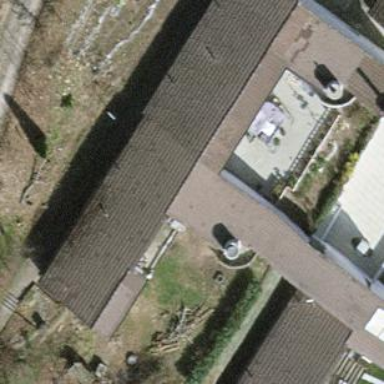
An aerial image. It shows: Terrace building.